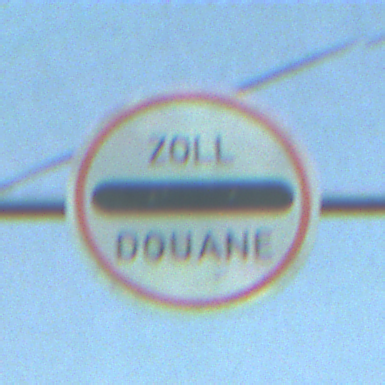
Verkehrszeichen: Zollstelle
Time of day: MorningAfternoon
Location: Roofed (Special)
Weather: PartlyCloudy
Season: NotSpecified
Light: Natural